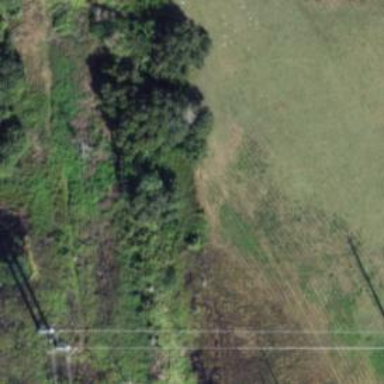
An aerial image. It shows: Abandoned railway.